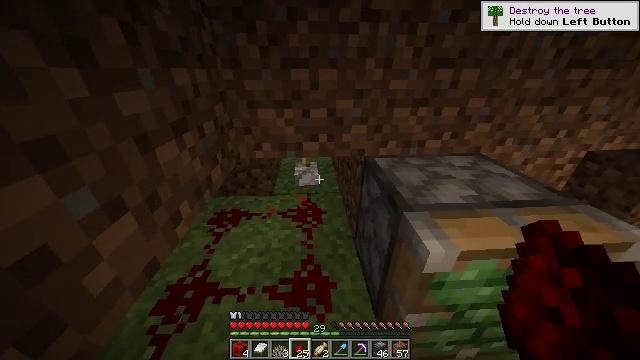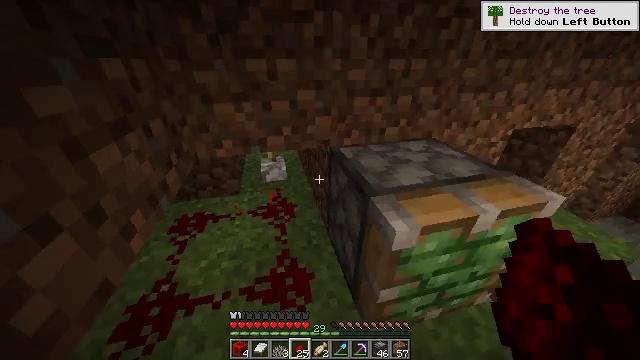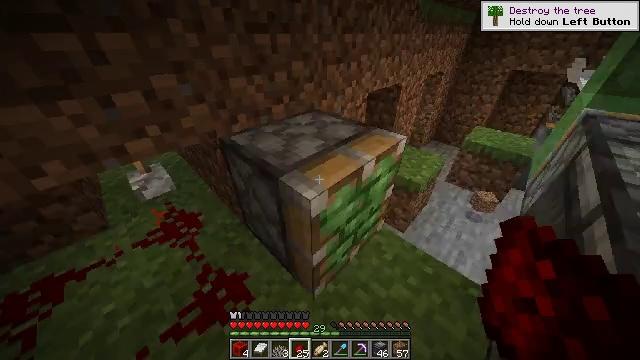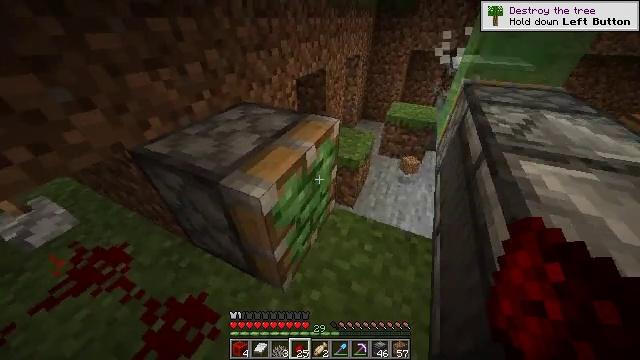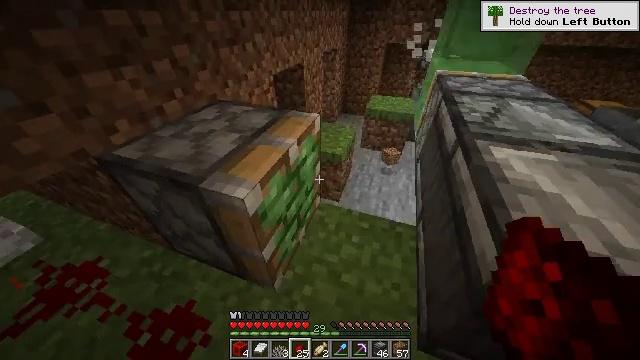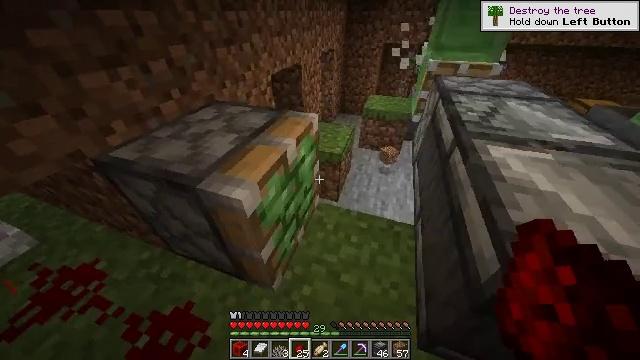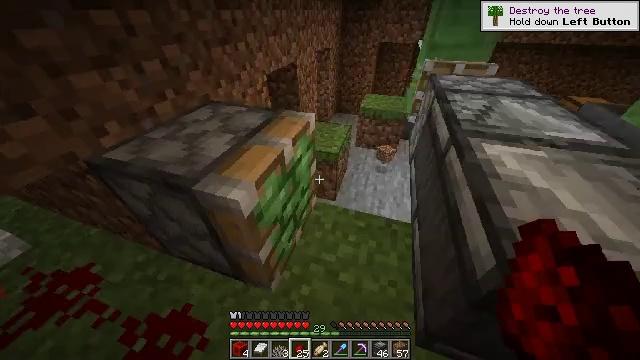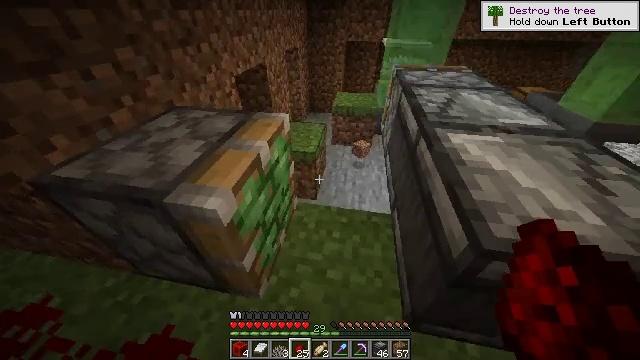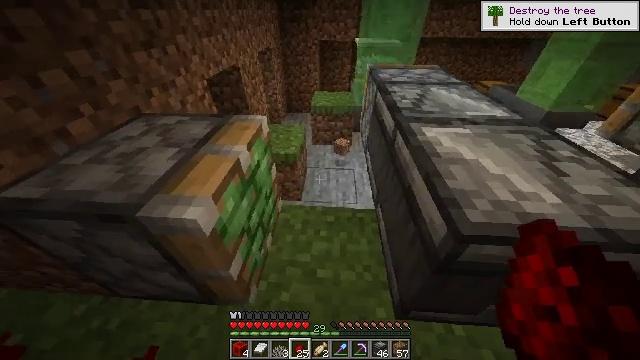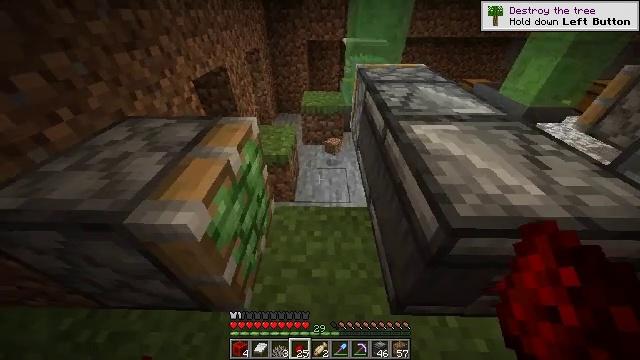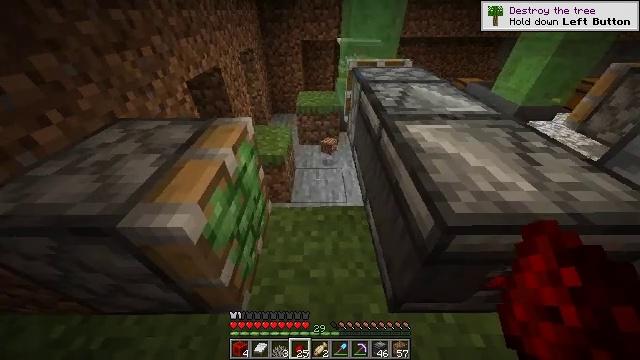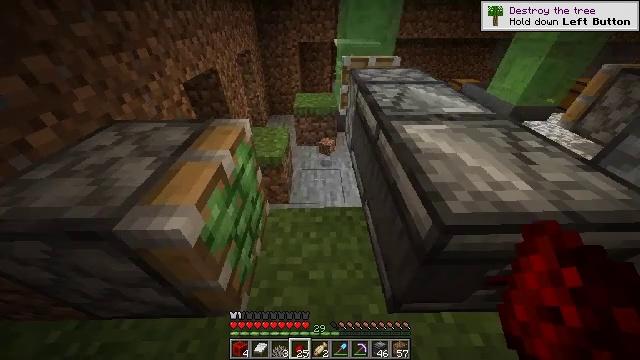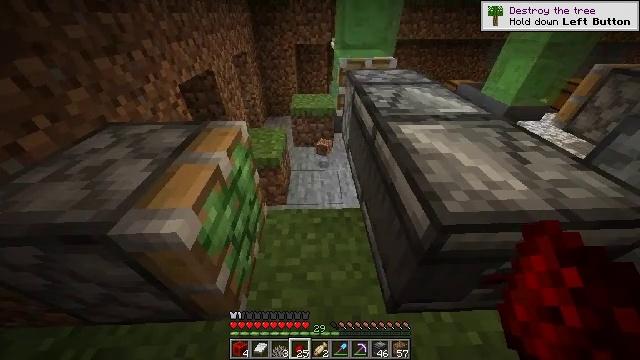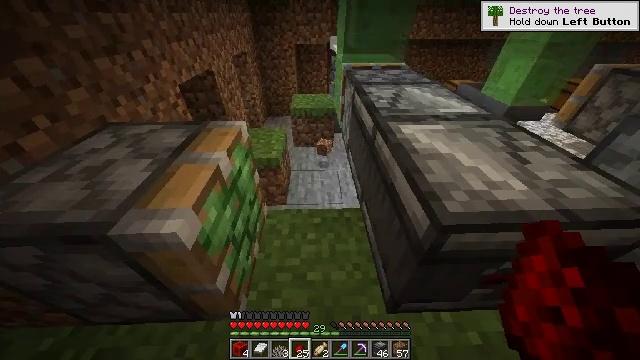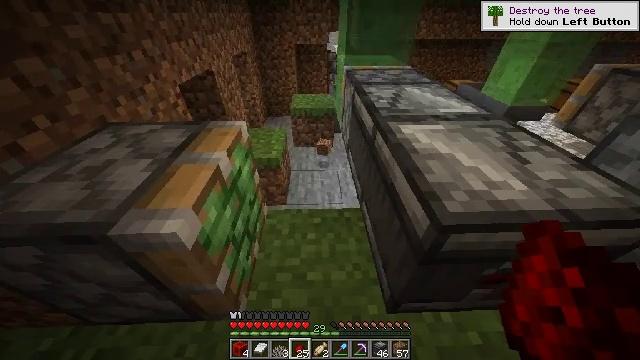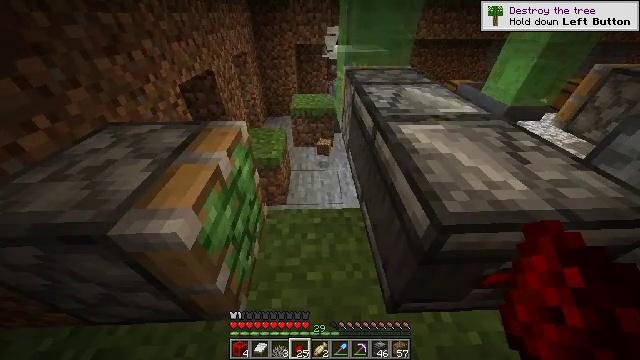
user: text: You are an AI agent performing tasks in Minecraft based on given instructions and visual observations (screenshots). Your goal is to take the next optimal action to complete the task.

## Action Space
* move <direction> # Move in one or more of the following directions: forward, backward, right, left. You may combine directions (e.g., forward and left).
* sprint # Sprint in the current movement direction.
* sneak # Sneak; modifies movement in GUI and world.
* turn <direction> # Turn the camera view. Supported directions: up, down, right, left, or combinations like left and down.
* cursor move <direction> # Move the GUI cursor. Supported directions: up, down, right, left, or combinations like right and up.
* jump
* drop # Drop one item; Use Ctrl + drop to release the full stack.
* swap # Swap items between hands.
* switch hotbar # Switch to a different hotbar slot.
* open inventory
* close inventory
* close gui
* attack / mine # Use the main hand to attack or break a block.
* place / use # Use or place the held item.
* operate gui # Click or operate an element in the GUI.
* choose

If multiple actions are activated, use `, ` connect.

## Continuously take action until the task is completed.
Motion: motion action
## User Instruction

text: Break the observer to move it.
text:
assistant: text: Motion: turn right and down
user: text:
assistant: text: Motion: turn right and down
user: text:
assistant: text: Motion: turn right and down
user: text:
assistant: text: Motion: turn right and down
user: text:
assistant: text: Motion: no_op
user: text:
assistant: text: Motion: turn right
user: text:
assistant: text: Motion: turn right
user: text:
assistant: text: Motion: turn right
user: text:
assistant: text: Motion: turn right
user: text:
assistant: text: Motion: turn right
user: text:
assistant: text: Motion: no_op
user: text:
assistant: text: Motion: no_op
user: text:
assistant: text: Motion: no_op
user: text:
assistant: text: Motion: no_op
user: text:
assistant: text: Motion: no_op
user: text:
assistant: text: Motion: no_op
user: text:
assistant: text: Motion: no_op
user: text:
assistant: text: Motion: no_op
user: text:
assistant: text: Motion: no_op
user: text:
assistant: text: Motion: no_op
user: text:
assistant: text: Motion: move right
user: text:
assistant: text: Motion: move right
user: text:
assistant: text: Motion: move right
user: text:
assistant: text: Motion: move right
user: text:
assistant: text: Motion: turn left and down
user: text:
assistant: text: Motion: turn left and down
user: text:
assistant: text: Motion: turn left and down
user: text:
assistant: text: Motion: turn left and down
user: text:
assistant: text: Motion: turn left
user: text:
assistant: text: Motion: no_op